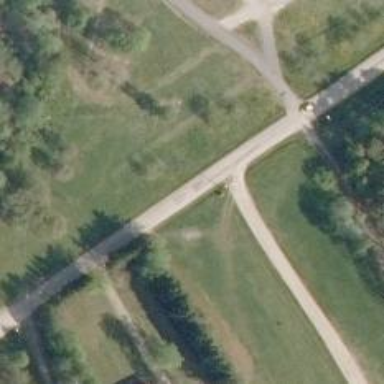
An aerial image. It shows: Disc golf tee area.